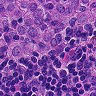
Metastatic tissue present: yes